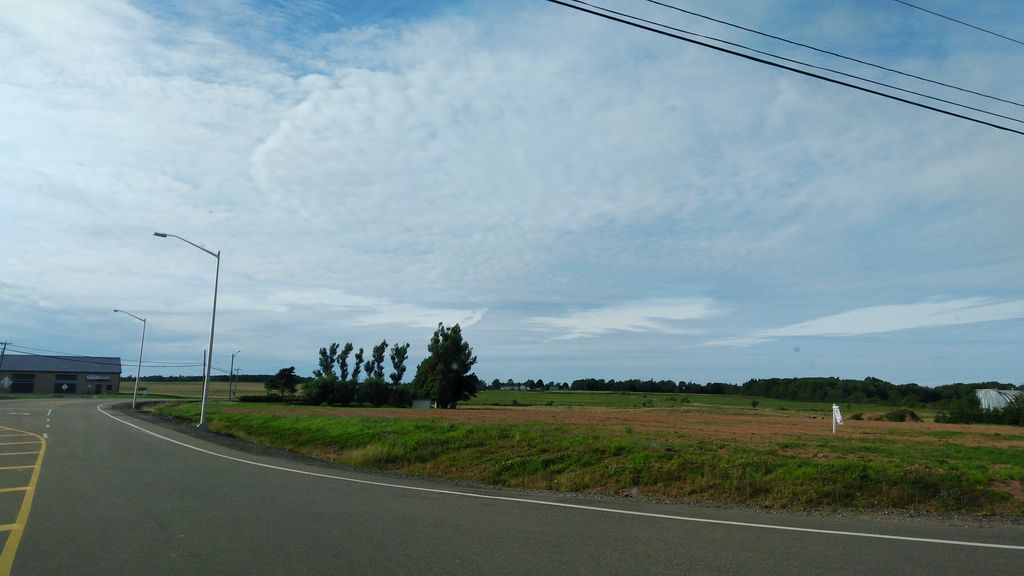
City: charlottetown